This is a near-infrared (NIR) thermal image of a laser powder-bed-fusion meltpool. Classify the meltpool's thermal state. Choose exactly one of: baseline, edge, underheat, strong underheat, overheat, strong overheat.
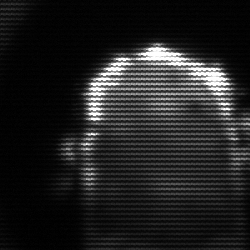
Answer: baseline